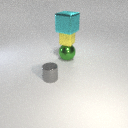
small gray metal cylinder in front of large green metal sphere